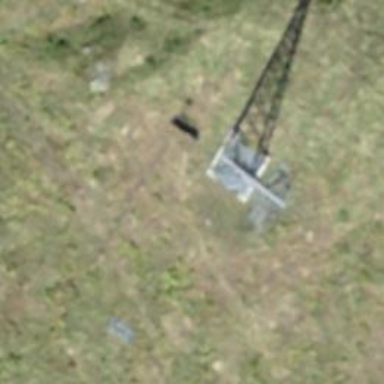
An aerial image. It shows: Pylon for aerialway.